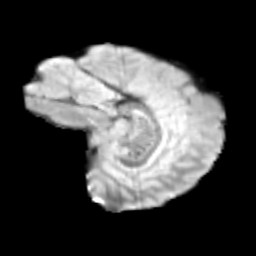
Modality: T2w
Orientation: sagittal
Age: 10
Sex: male
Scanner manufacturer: siemens
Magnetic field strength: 3 T
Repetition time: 3.8 s
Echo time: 0.07 s